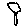
Label: tree